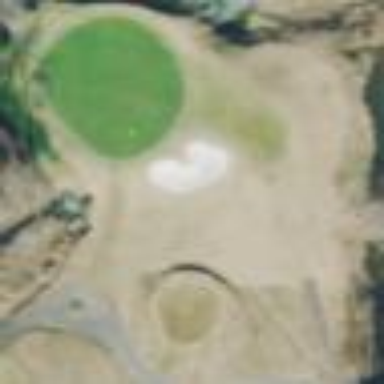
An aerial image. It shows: Rough area in golf course.